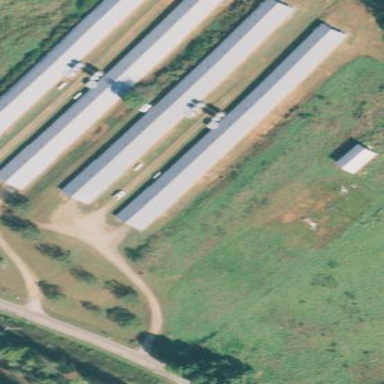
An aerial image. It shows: Poultry house.